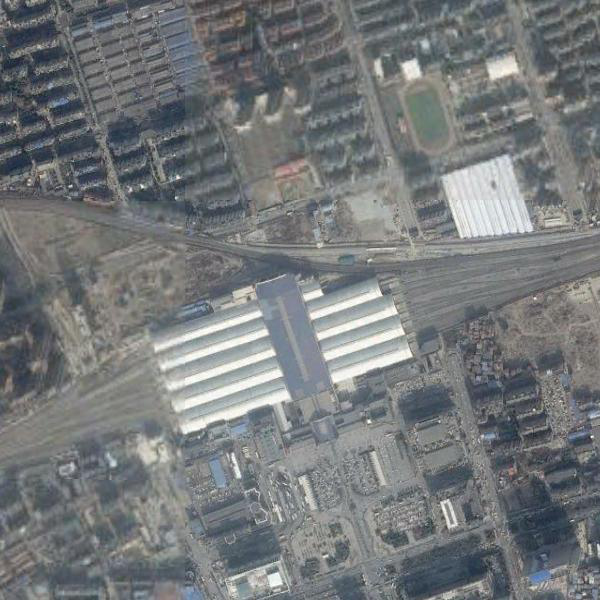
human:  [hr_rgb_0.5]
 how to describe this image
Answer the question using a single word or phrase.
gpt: dense residential